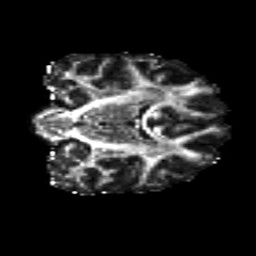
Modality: FA
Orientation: coronal
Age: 26
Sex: male
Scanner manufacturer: siemens
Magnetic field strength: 3 T
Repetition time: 8.8 s
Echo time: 0.085 s